Question: So I have a layout, everything is fine besides this annoying button.
My layout consists of three 'Layouts', one being the header. And the other two displaying time and date. But in the 'CardView', I wish to add a 'Button' under the time ('TextView'). But for some reason, it keeps going to the left? I've tried dragging it around but it doesn't seem to work.

My question is, how can I make the 'Button' lay itself under the 'TextView'?
The code below is the layout -
'''
<LinearLayout
android:orientation="horizontal"
android:layout_width="match_parent"
android:layout_height="100dp"
android:layout_marginBottom="10dp"
android:layout_marginLeft="10dp"
android:layout_marginRight="10dp"
android:layout_marginTop="10dp"
android:background="@drawable/bg_card" >
<Button
android:id="@+id/button1"
android:layout_width="wrap_content"
android:layout_height="wrap_content"
android:background="@drawable/mybutton"
android:text="Button" />
<com.activelauncher.MyTextView
android:id="@+id/time"
android:layout_width="match_parent"
android:layout_height="wrap_content"
android:layout_gravity="center"
android:gravity="center"
android:textSize="30sp"
android:text="10:08 PM"
android:textColor="#6b6b6b"
android:textAppearance="?android:attr/textAppearanceLarge" />
</LinearLayout>
'''
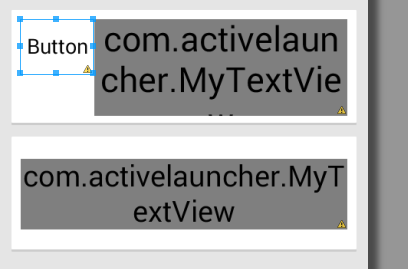
Answer: Set 'android:orientation = "vertical"' in 'LinearLayout'
and keep 'Button' code after Your 'com.activelauncher.MyTextView' control code.
Check the following code.
'''
<LinearLayout
android:layout_width="match_parent"
android:layout_height="100dp"
android:layout_marginBottom="10dp"
android:layout_marginLeft="10dp"
android:layout_marginRight="10dp"
android:layout_marginTop="10dp"
android:background="@drawable/bg_card"
android:orientation="vertical" >
<com.activelauncher.MyTextView
android:id="@+id/time"
android:layout_width="match_parent"
android:layout_height="wrap_content"
android:layout_gravity="center"
android:gravity="center"
android:text="10:08 PM"
android:textAppearance="?android:attr/textAppearanceLarge"
android:textColor="#6b6b6b"
android:textSize="30sp" />
<Button
android:id="@+id/button1"
android:layout_width="wrap_content"
android:layout_height="wrap_content"
android:background="@drawable/mybutton"
android:text="Button" />
</LinearLayout>
'''